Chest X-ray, AP view. Patient: 56 years old, sex M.
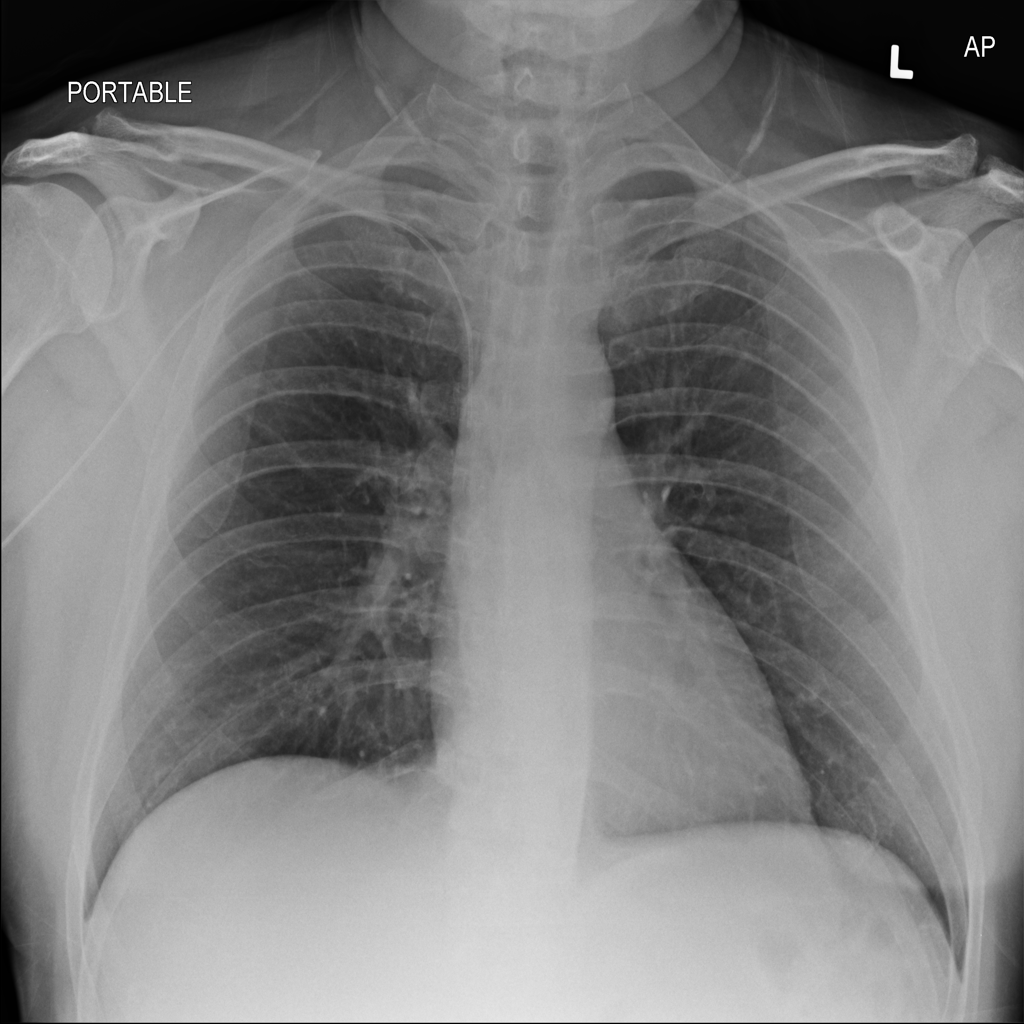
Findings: No Finding